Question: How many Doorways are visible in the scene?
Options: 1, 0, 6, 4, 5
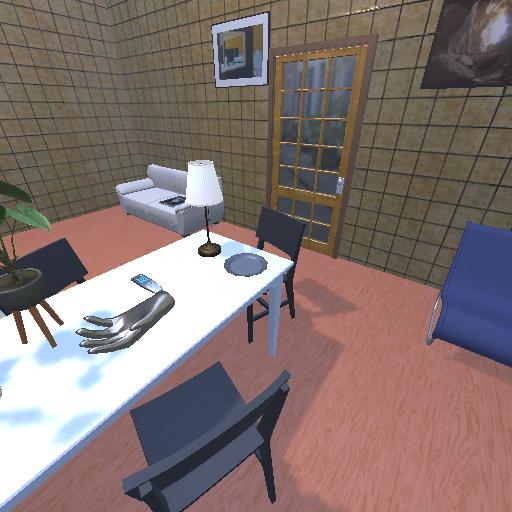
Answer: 1